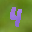
Label: 4